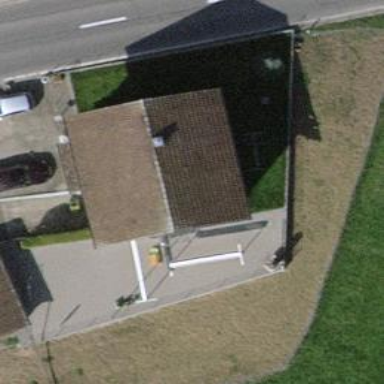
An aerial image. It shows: Detached building.